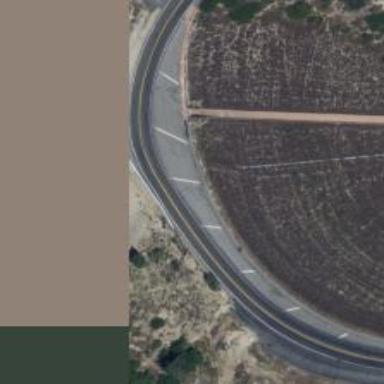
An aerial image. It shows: Primary highway with asphalt surface and embankment.